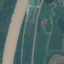
Land use / land cover class: River